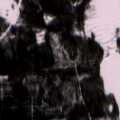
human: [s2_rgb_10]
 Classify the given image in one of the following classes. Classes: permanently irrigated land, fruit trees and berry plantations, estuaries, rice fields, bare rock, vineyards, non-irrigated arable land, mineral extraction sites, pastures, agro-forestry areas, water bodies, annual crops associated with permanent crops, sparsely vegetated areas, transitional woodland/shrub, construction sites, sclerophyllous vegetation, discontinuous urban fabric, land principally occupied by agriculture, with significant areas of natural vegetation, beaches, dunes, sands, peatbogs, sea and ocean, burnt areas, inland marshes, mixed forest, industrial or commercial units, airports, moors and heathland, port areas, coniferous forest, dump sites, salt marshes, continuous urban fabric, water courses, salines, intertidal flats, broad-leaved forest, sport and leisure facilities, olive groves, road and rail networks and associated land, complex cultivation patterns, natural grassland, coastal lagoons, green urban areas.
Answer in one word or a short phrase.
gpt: coniferous forest, mixed forest, peatbogs, water bodies